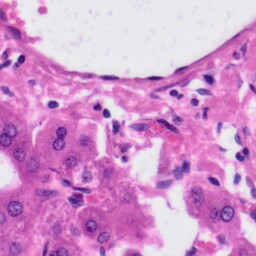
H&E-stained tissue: Liver